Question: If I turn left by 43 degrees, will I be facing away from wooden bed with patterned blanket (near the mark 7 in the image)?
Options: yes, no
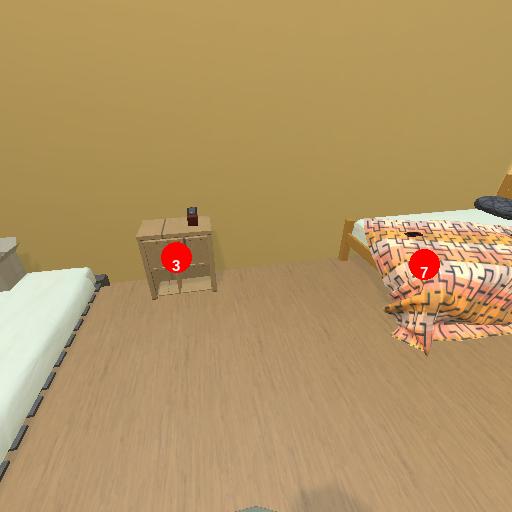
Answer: yes